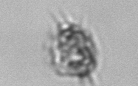
Label: Dictyocha